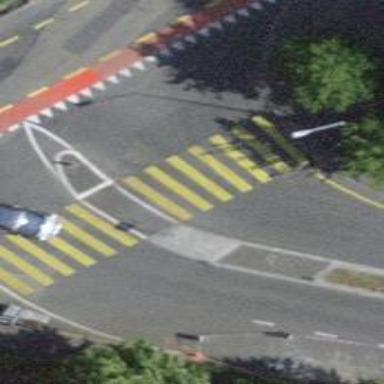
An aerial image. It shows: Uncontrolled zebra crossing with marked island on the road.